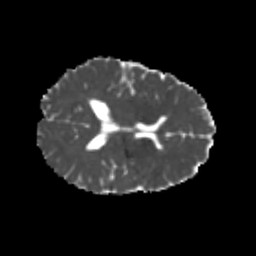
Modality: MD
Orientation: axial
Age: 20
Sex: female
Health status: healthy
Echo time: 0.074 s